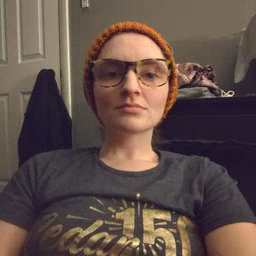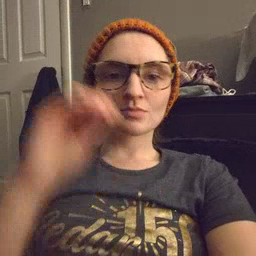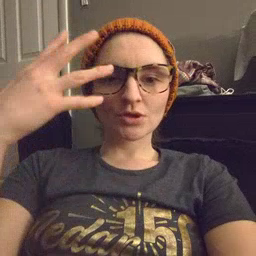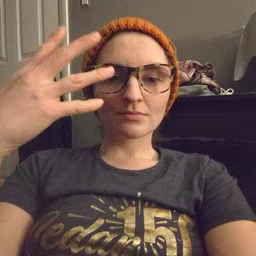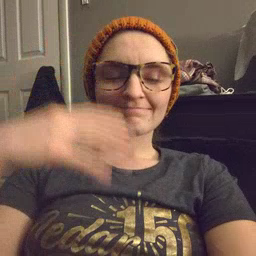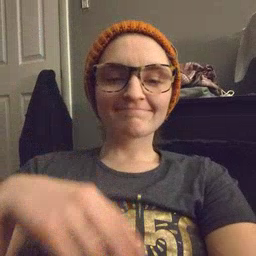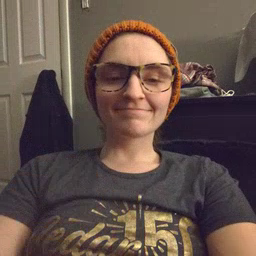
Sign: jump